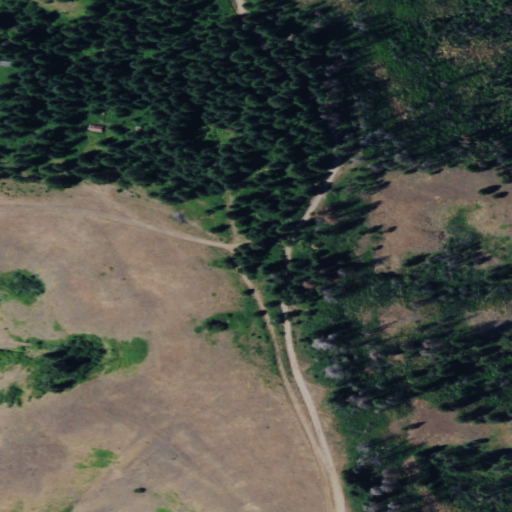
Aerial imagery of mountain in Washington named Klicker Mountain containing evergreen forest, grassland, open development, shrub, and low intensity development